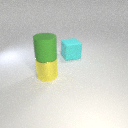
large cyan rubber cube to the right of large yellow metal cylinder